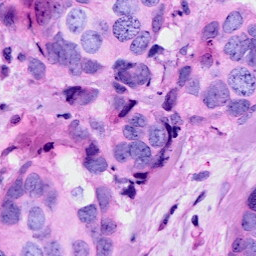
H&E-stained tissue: Breast